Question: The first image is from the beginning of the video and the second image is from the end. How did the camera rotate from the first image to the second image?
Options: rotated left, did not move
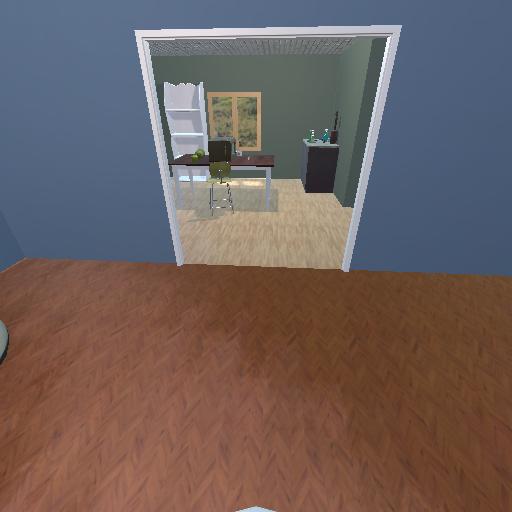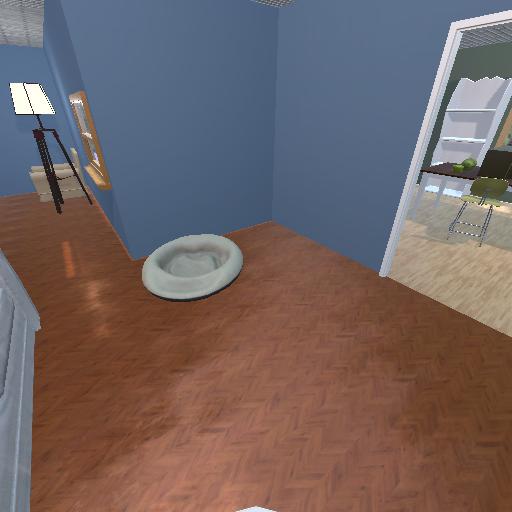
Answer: rotated left